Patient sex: M
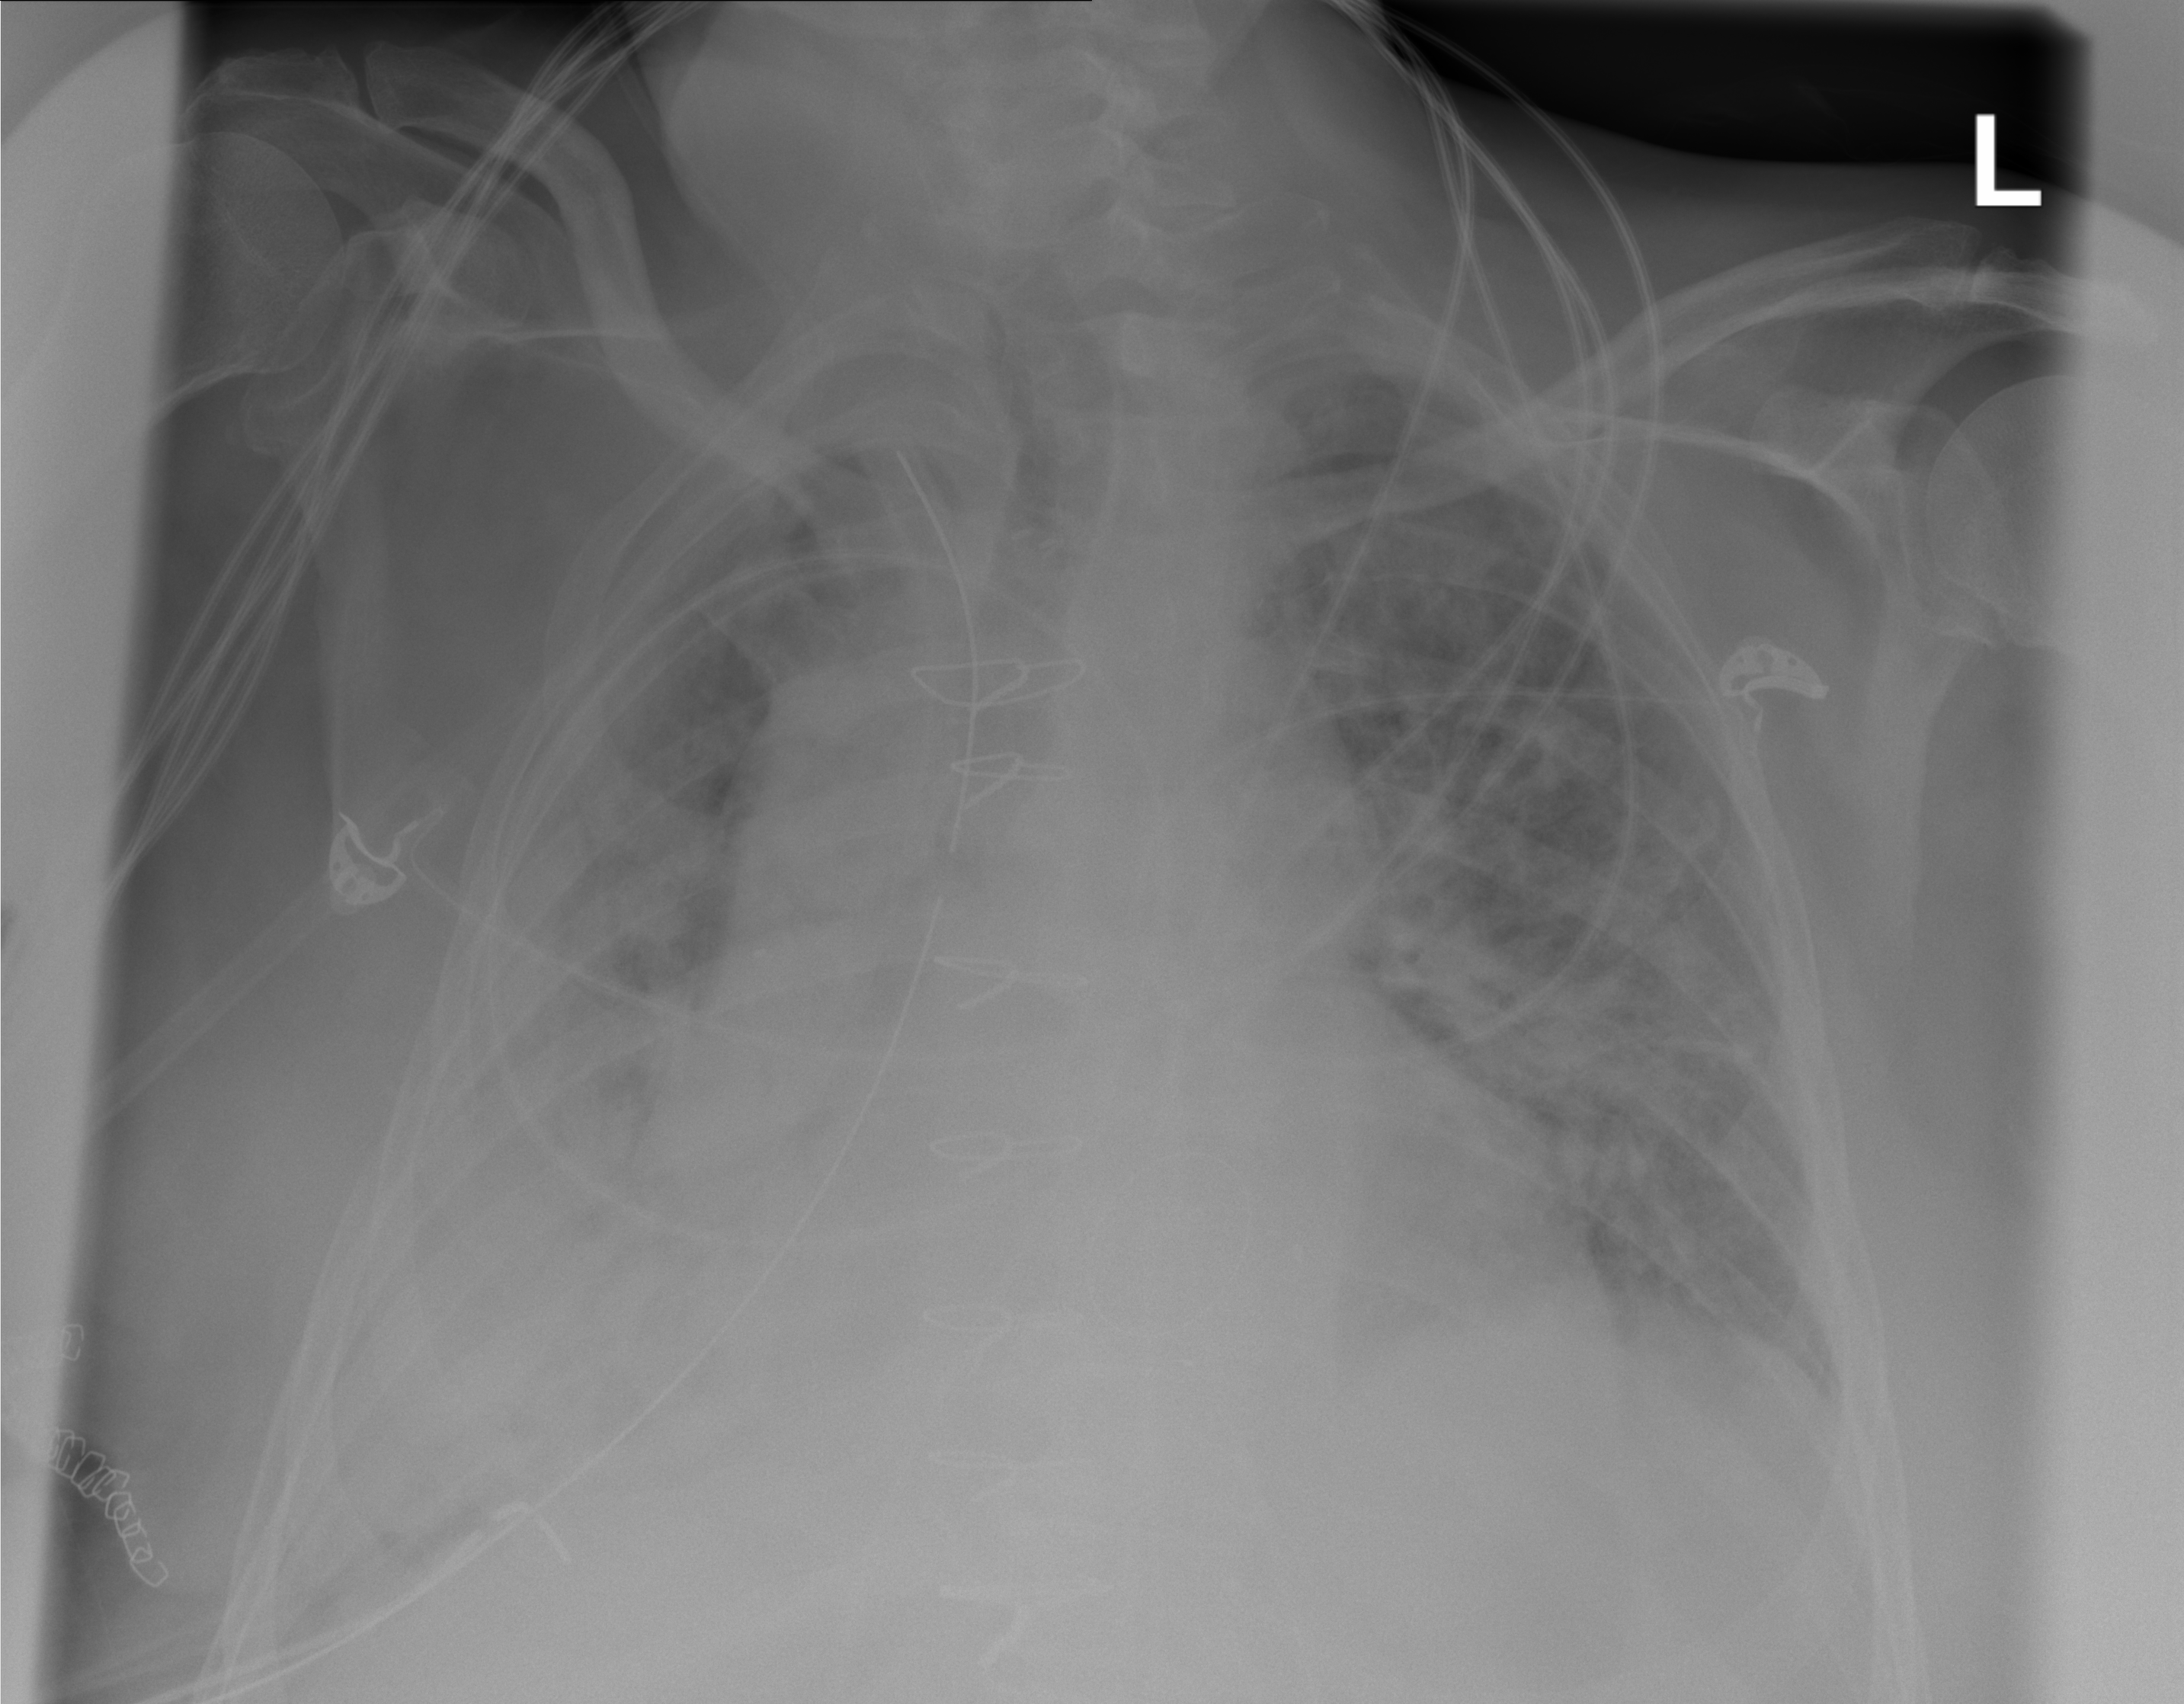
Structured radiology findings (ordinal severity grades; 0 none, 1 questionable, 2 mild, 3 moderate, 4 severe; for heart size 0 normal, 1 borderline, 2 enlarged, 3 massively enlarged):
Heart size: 2
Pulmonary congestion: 3
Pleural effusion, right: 2
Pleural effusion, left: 0
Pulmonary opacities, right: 3
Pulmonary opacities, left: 3
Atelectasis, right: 3
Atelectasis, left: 1